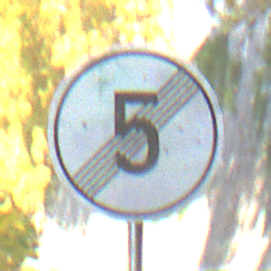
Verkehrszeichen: EndeGeschwindigkeit5
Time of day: Midday
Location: Outdoor (Urban)
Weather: Clear
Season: NotSpecified
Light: Natural